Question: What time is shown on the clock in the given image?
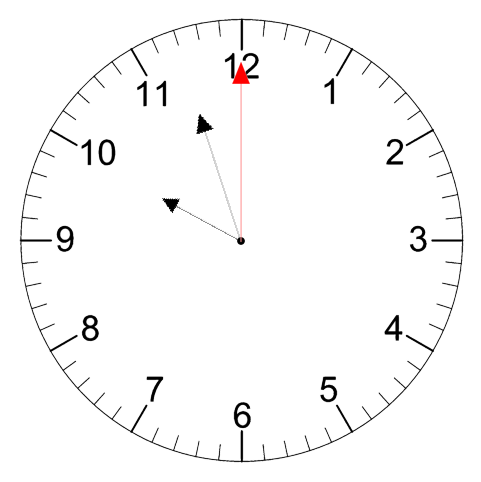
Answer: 09:57:00